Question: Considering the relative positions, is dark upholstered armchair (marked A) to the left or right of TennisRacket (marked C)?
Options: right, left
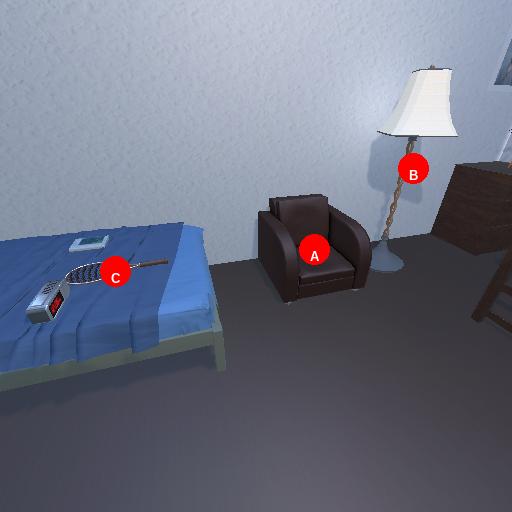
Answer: right